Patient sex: M
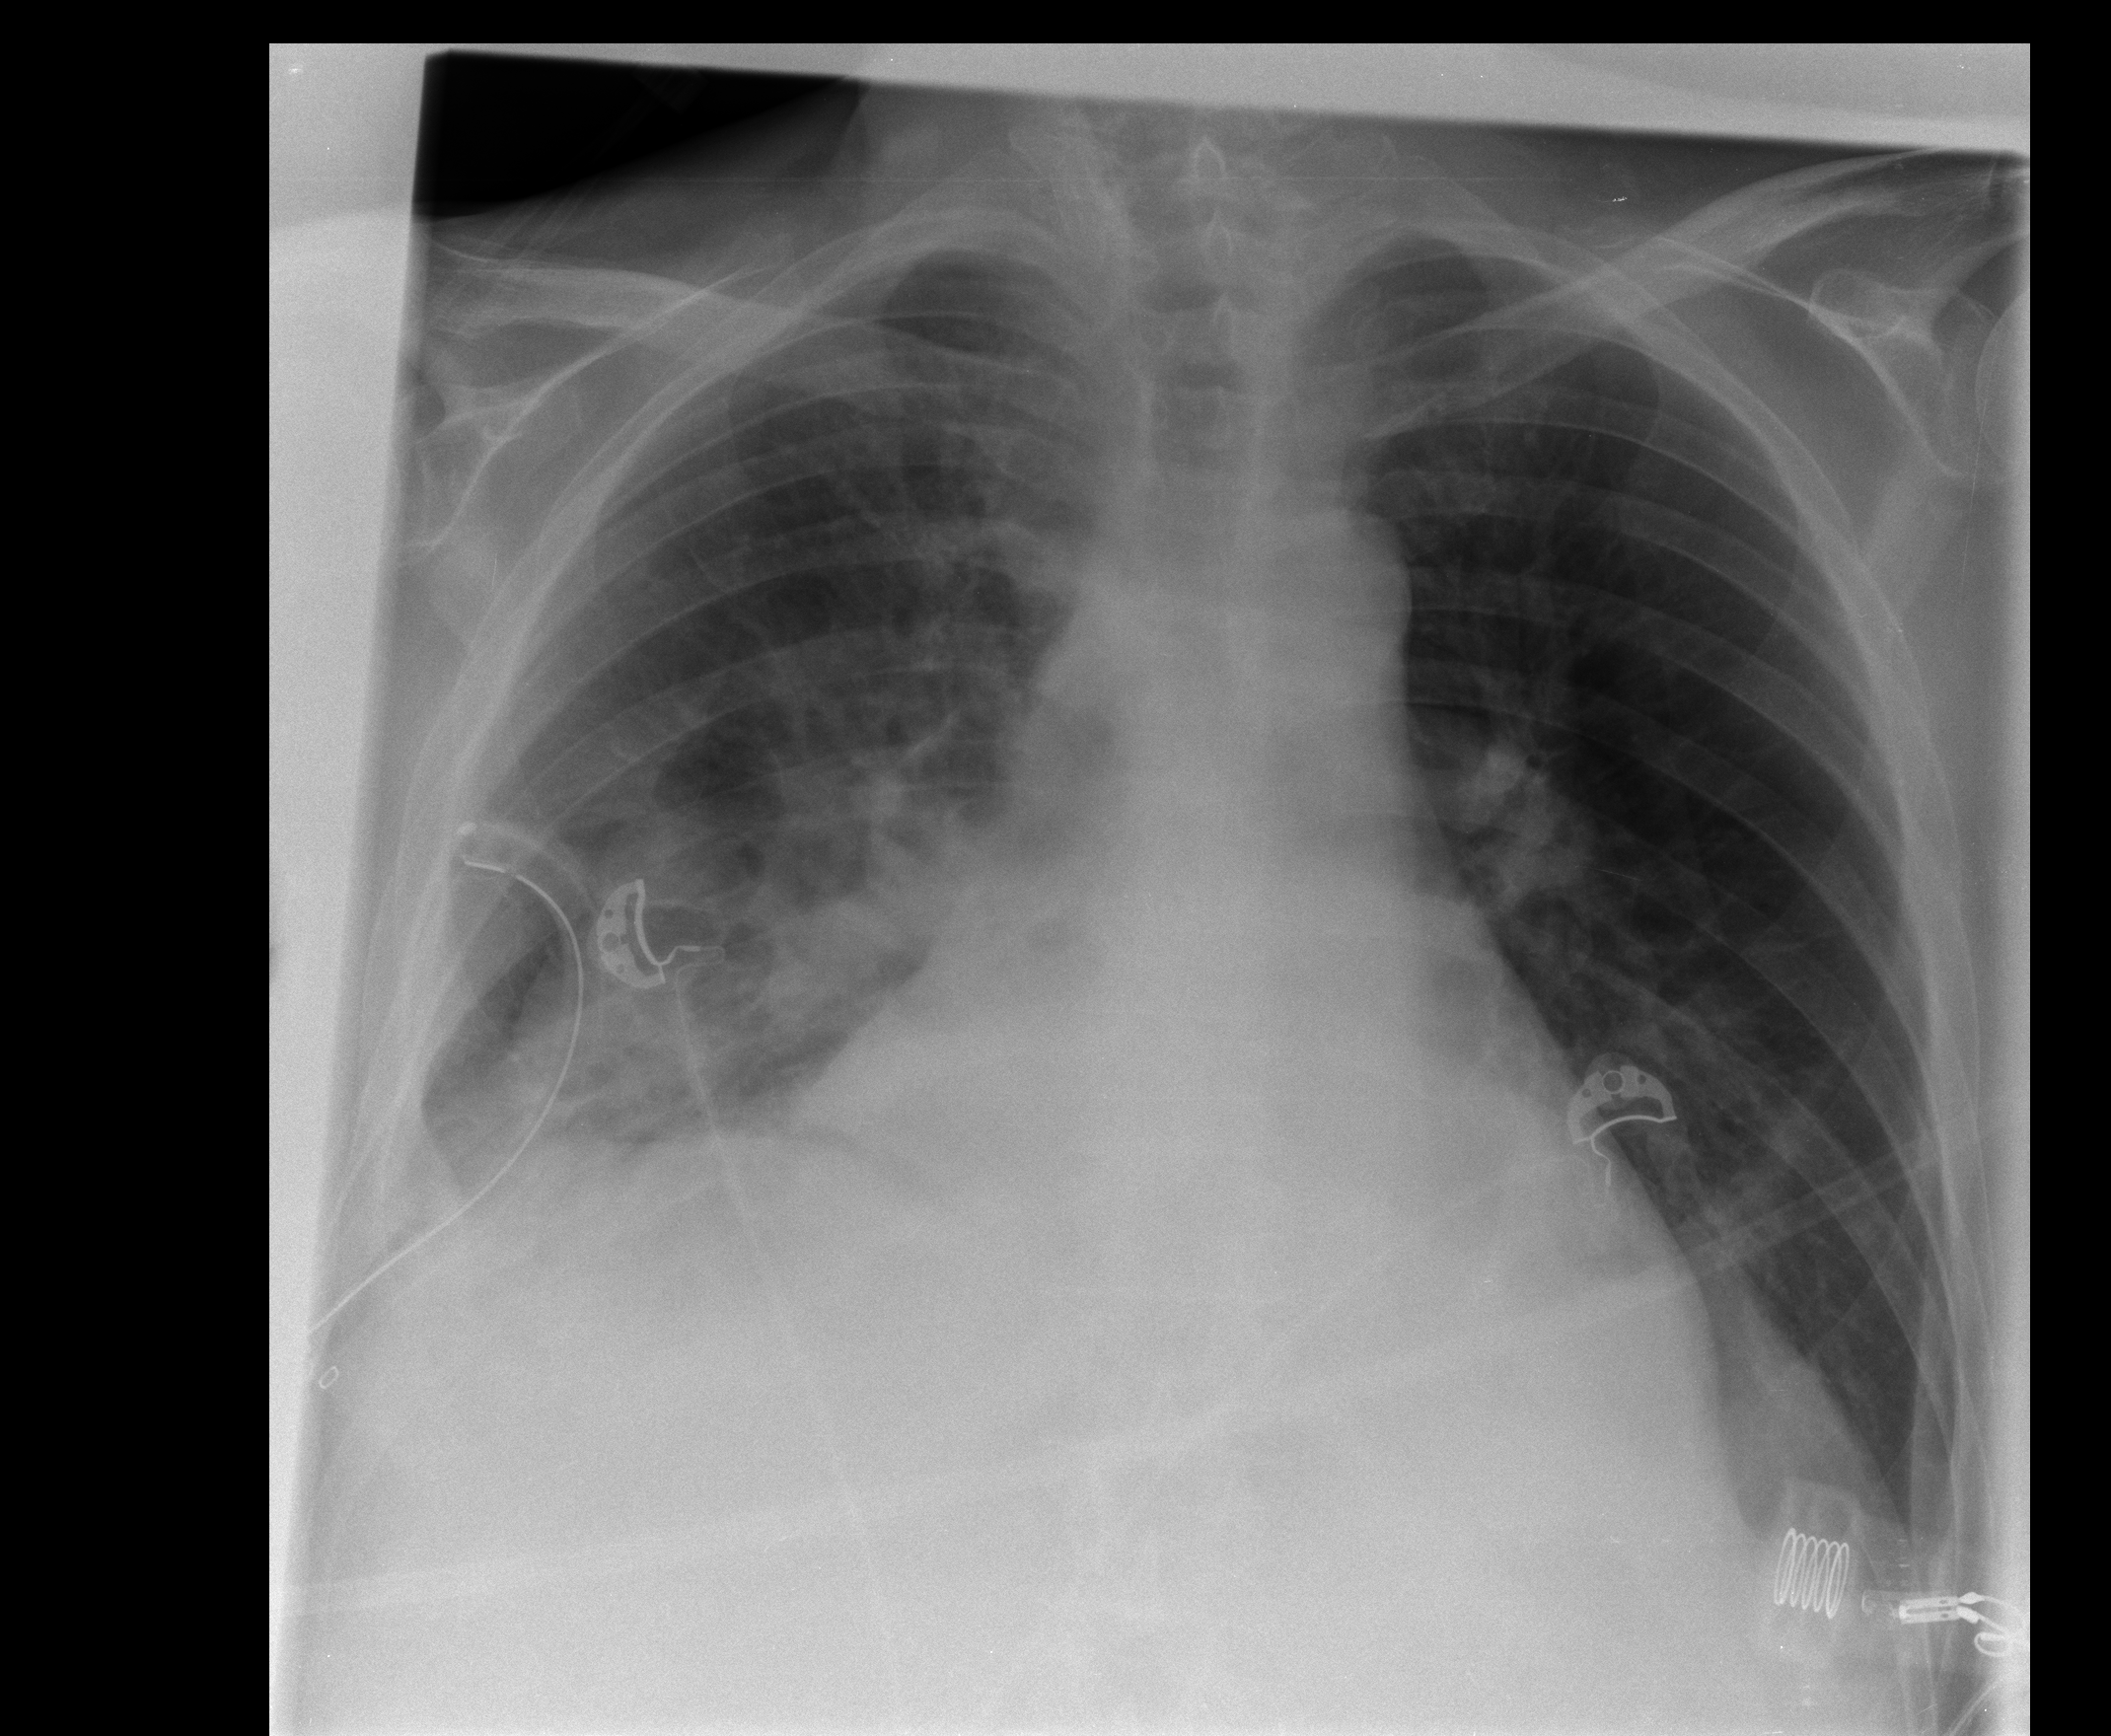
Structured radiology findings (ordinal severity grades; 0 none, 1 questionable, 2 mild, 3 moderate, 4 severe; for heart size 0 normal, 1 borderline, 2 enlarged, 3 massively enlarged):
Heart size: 2
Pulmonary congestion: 1
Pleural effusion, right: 2
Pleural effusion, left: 2
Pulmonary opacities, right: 0
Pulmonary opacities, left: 0
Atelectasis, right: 2
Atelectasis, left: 2